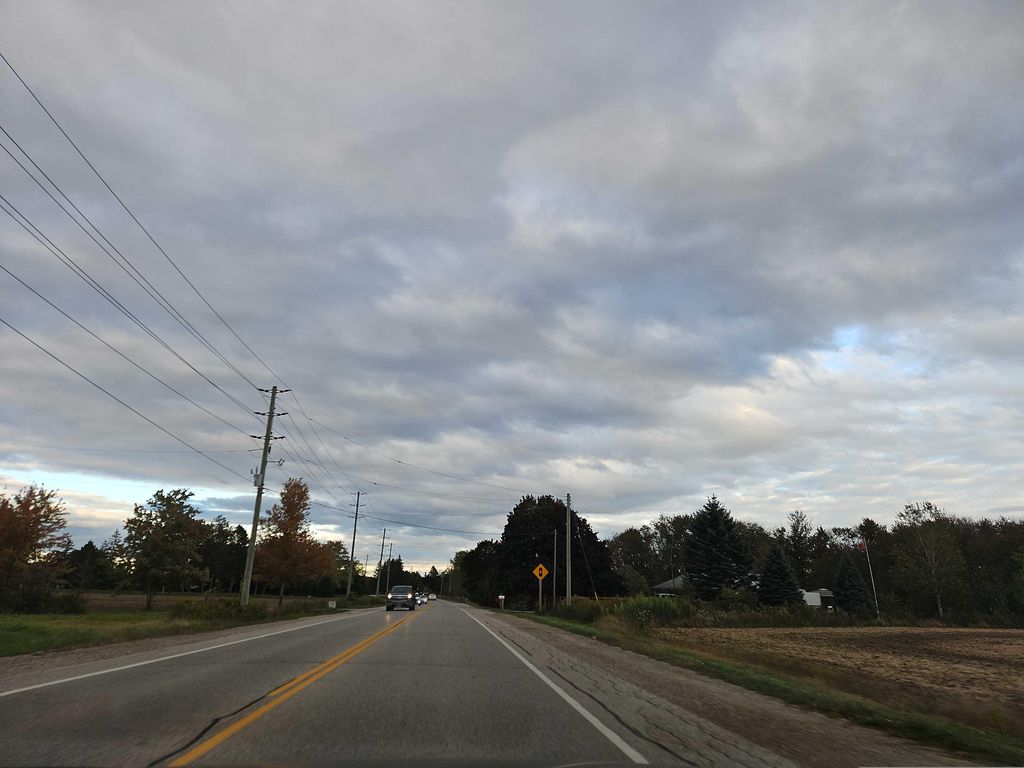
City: kitchener-waterloo